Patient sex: M
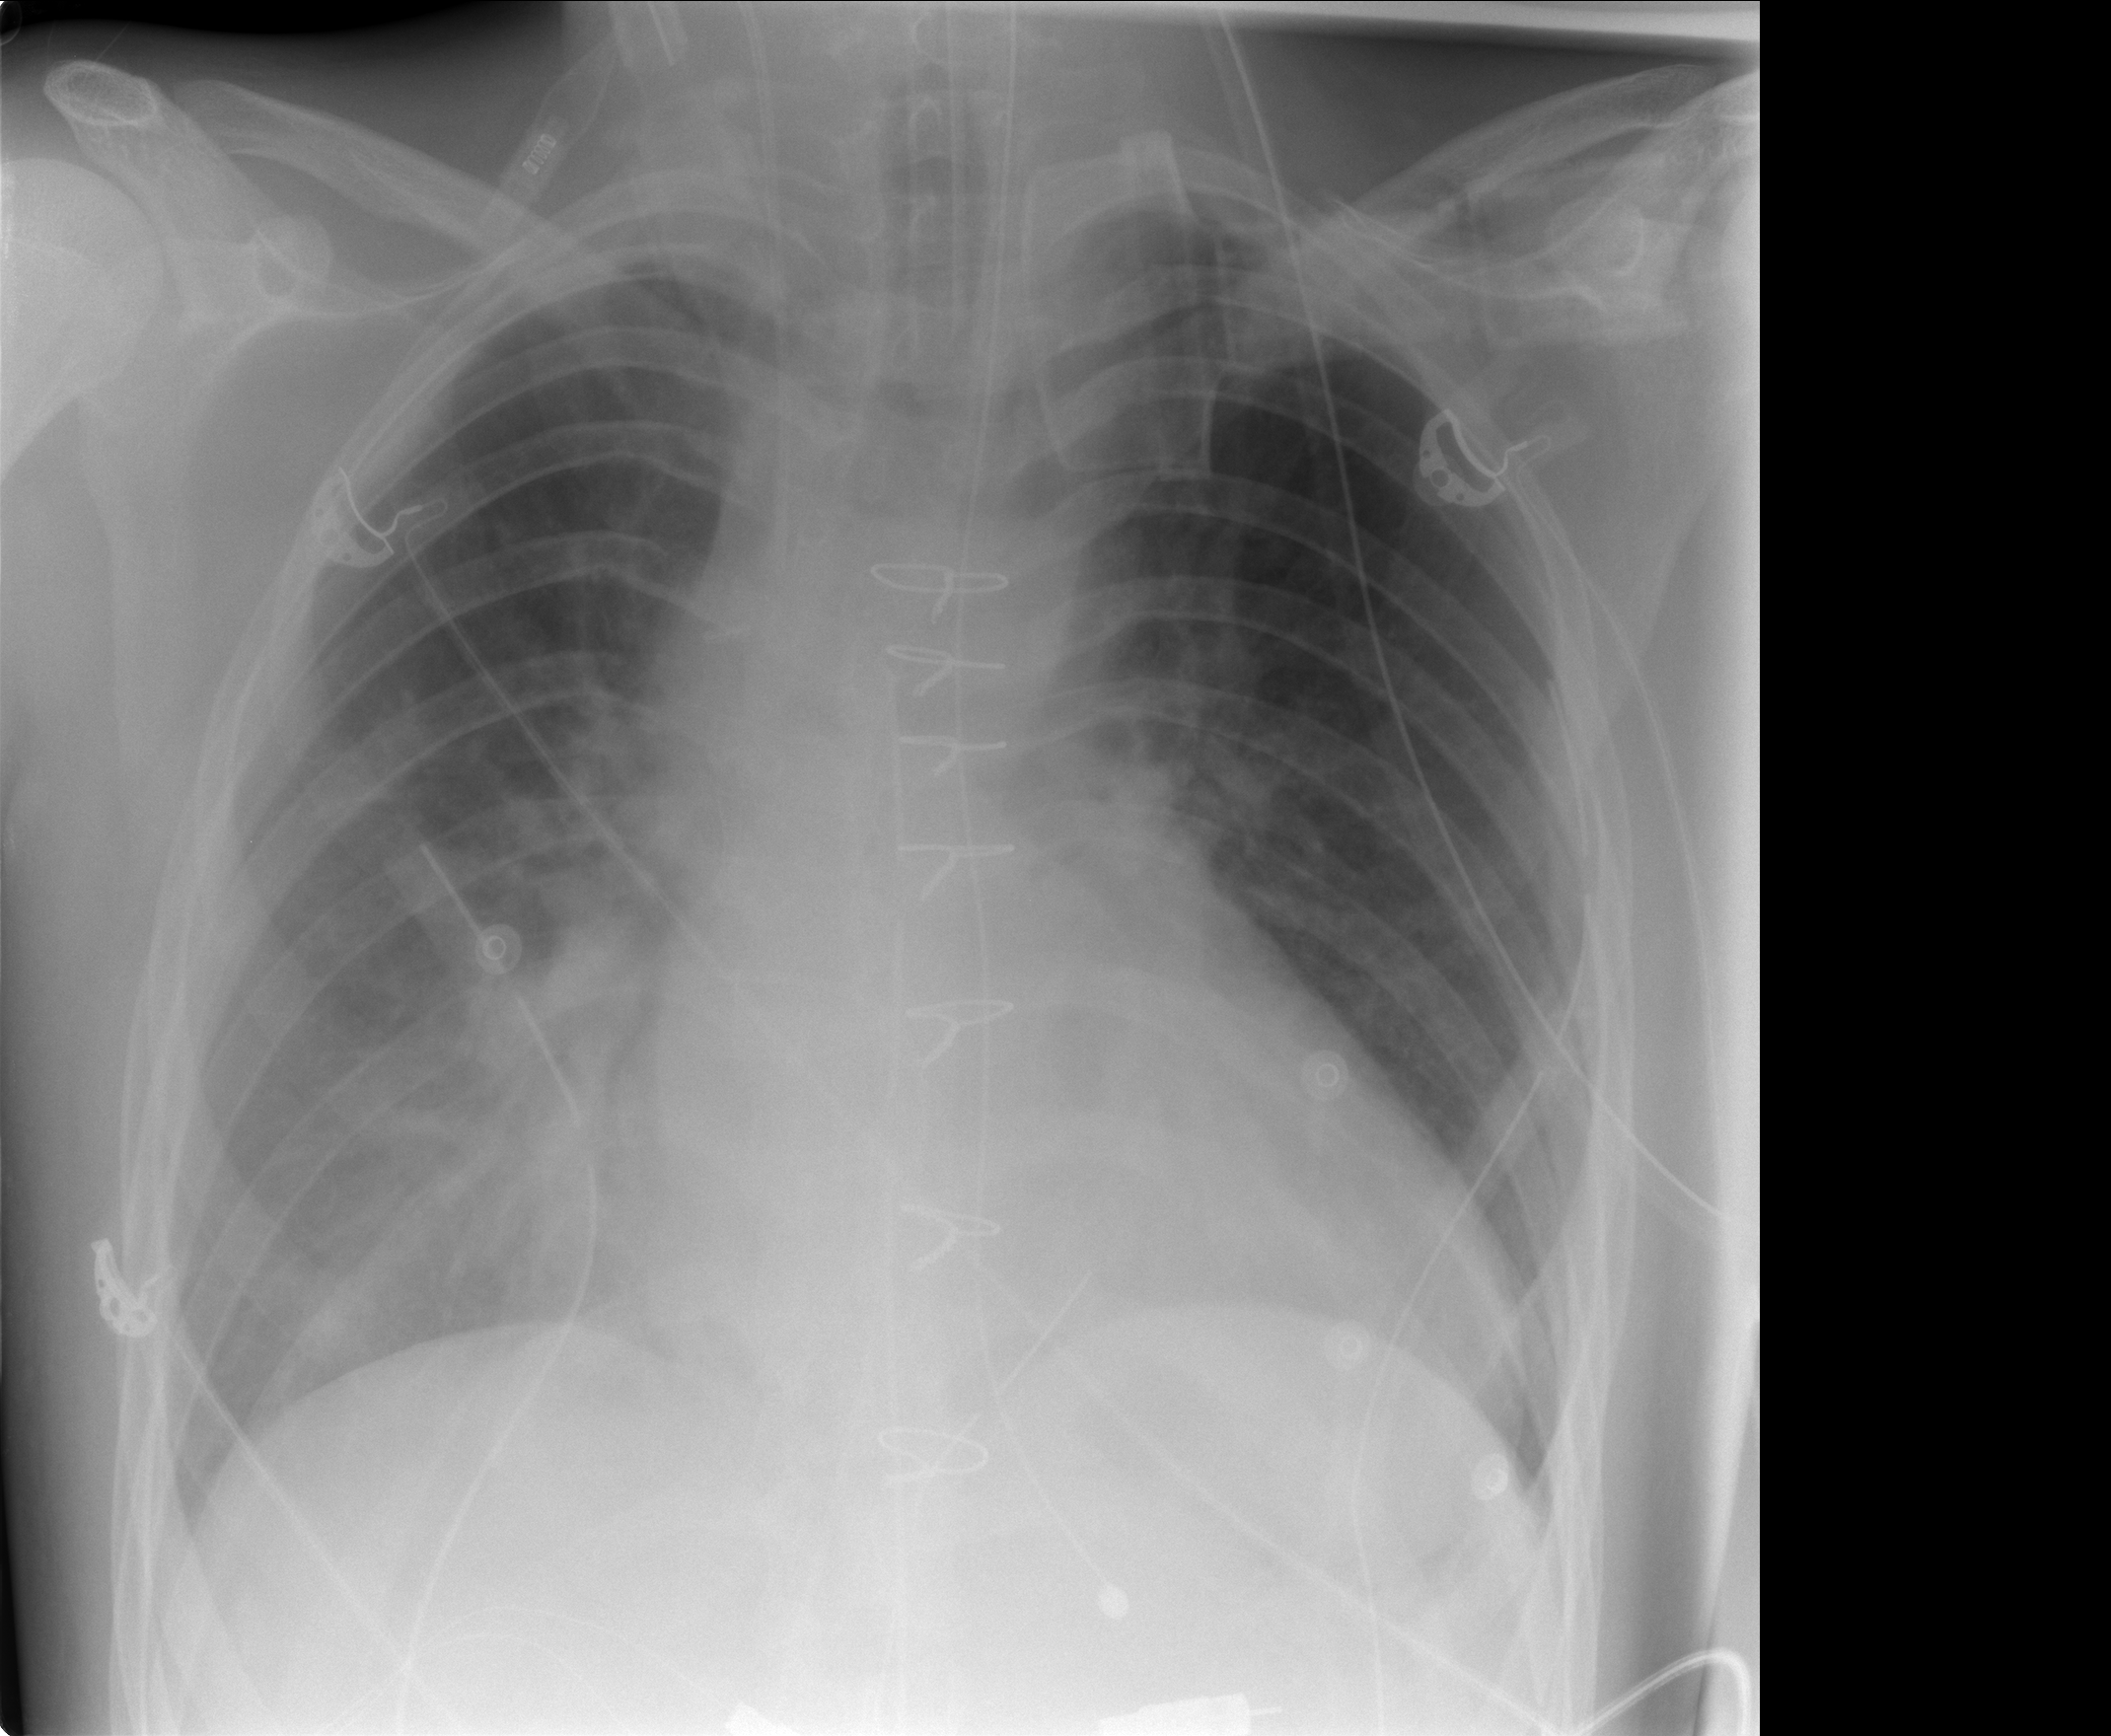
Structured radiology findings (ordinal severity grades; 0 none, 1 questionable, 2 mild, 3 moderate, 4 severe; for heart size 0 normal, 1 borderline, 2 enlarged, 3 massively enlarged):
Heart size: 2
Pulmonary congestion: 1
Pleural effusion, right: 0
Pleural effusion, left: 0
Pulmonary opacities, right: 2
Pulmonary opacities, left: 0
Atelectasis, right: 0
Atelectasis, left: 0